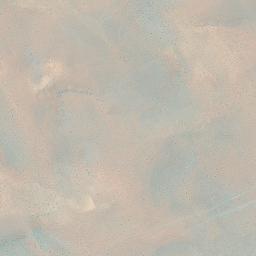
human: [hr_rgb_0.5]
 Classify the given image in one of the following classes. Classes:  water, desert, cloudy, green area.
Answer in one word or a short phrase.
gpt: desert